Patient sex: F
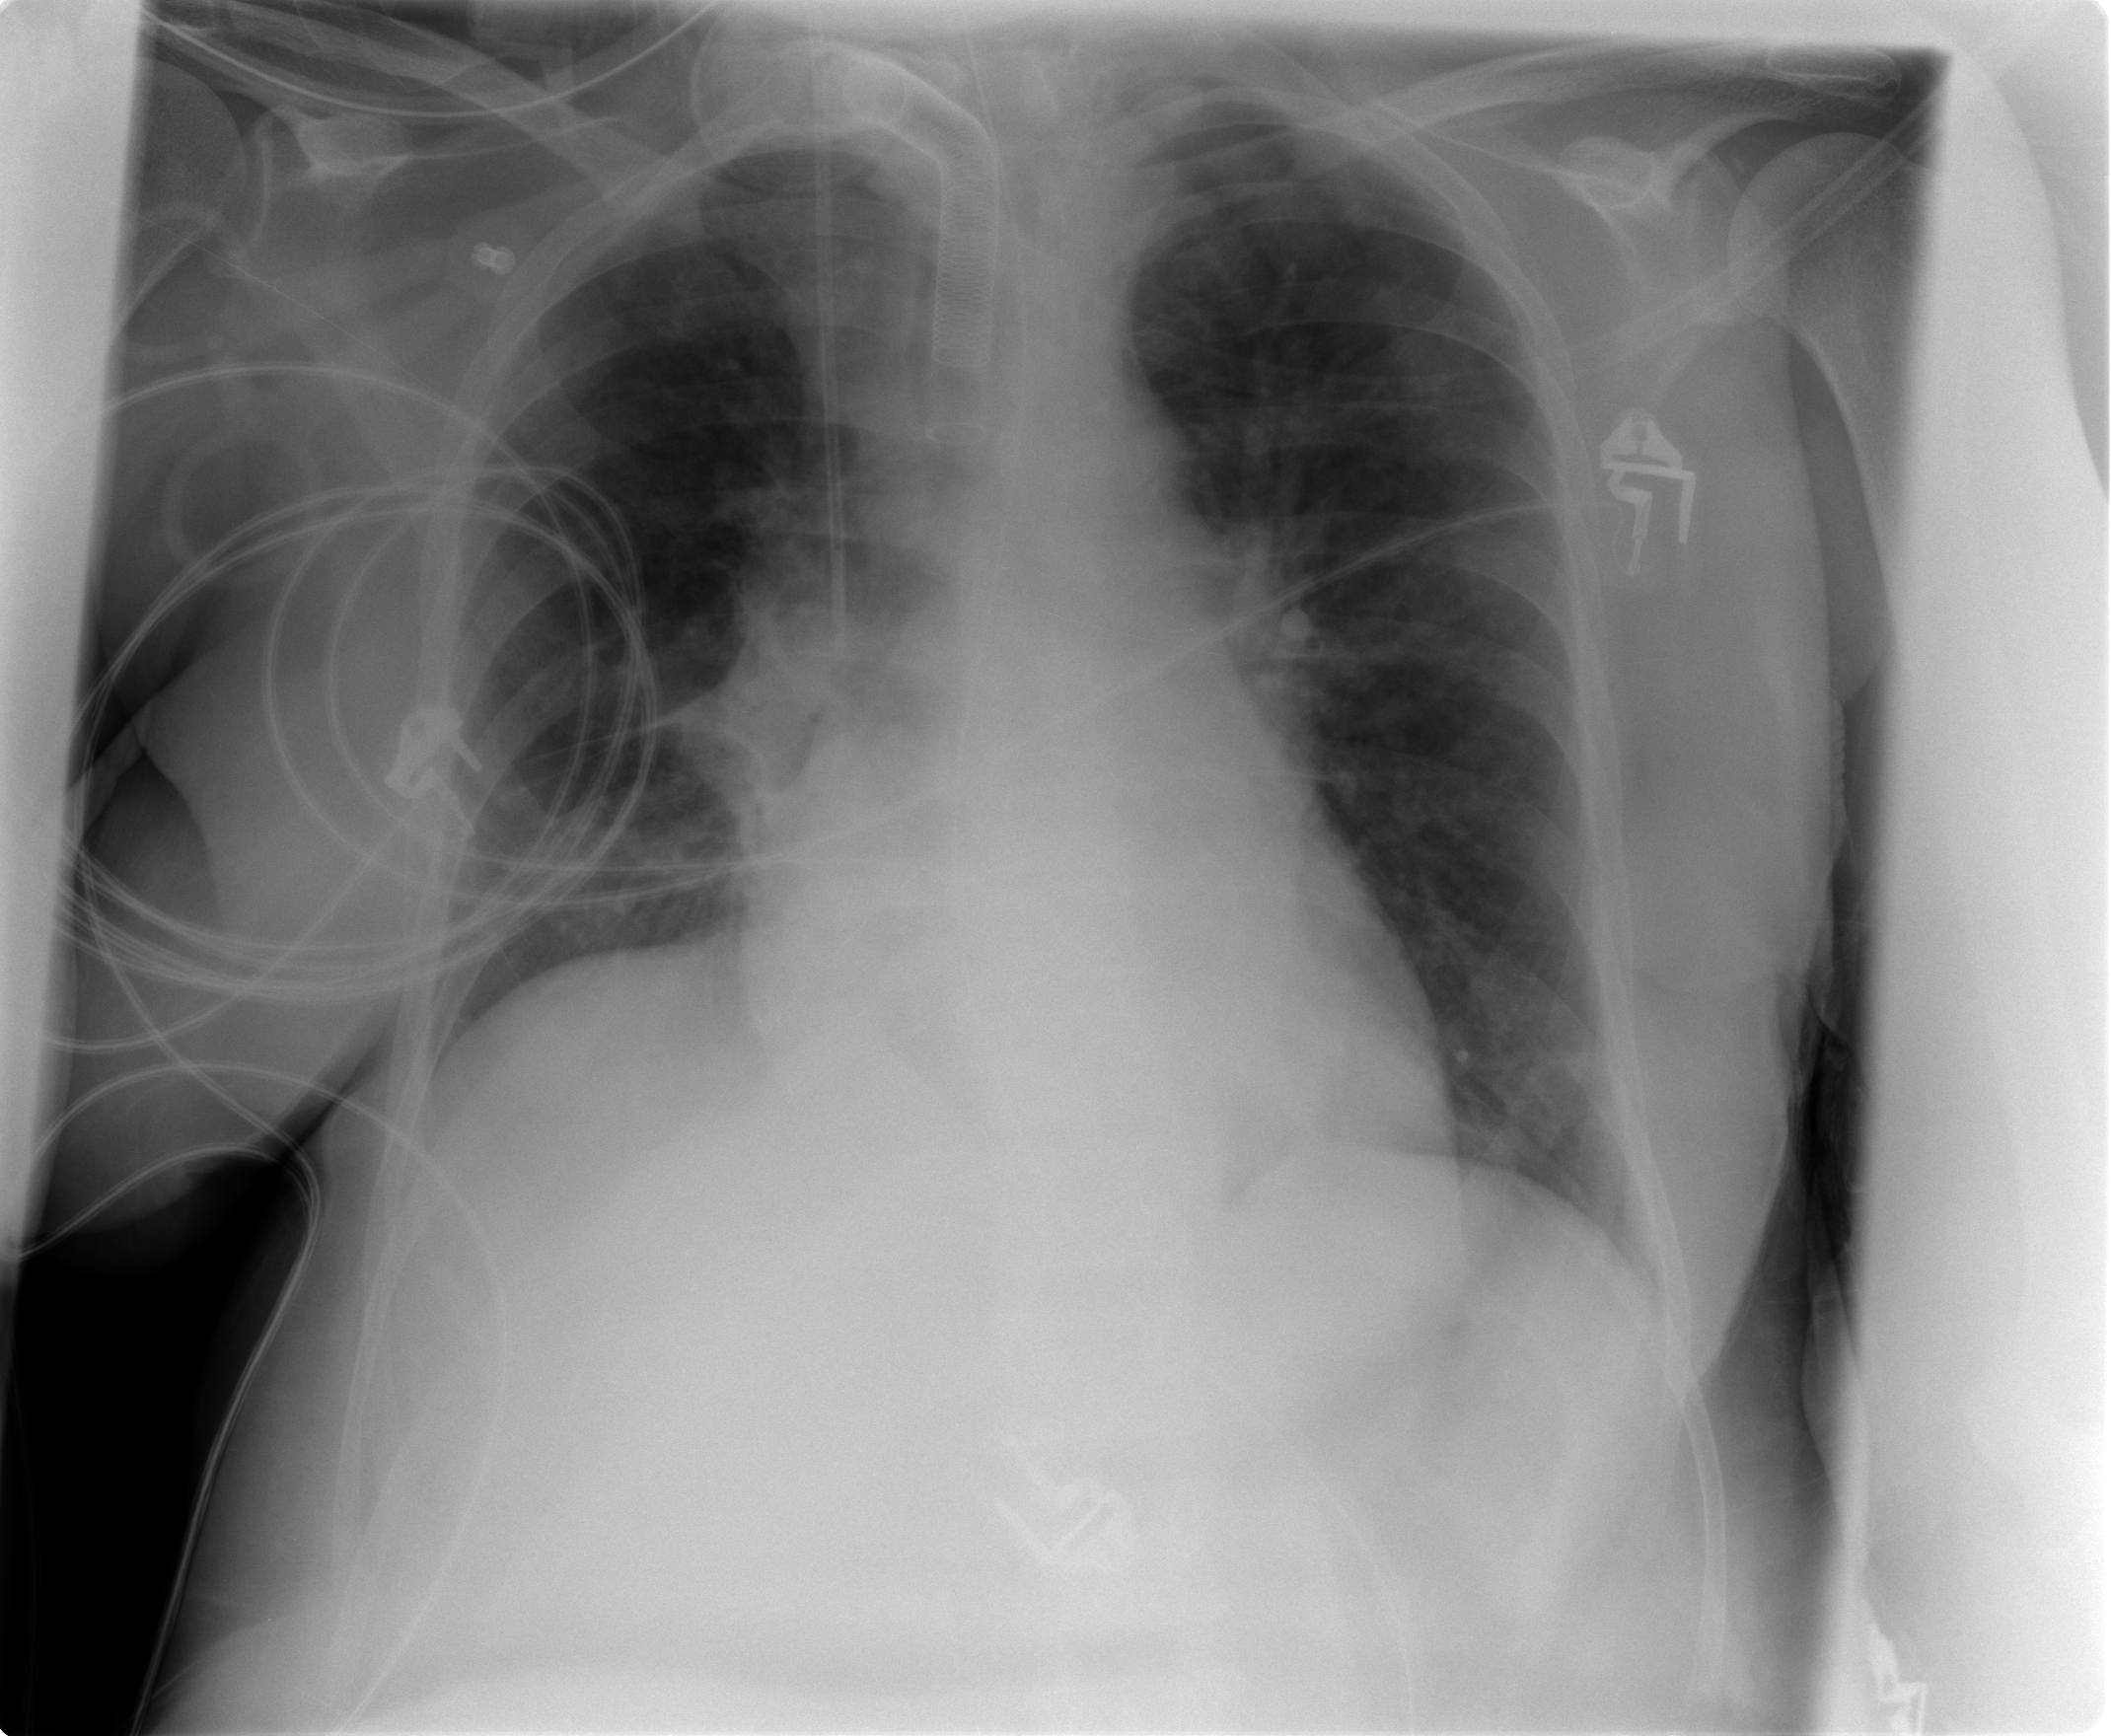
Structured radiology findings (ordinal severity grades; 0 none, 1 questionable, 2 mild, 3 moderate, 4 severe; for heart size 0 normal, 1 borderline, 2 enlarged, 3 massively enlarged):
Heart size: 0
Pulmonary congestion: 1
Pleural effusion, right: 0
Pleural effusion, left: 0
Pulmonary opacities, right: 1
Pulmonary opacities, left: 0
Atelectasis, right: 1
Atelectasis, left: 1